Question: I have a problem in my revealjs_presentation. I need to show my code and output. Therefore in need a long slide, but I have this:

My code:
'''
output:
revealjs::revealjs_presentation:
css: slides.css
theme: night
self_contained: false
incremental: true
transition: none
'''
---
Is the problem with my options?
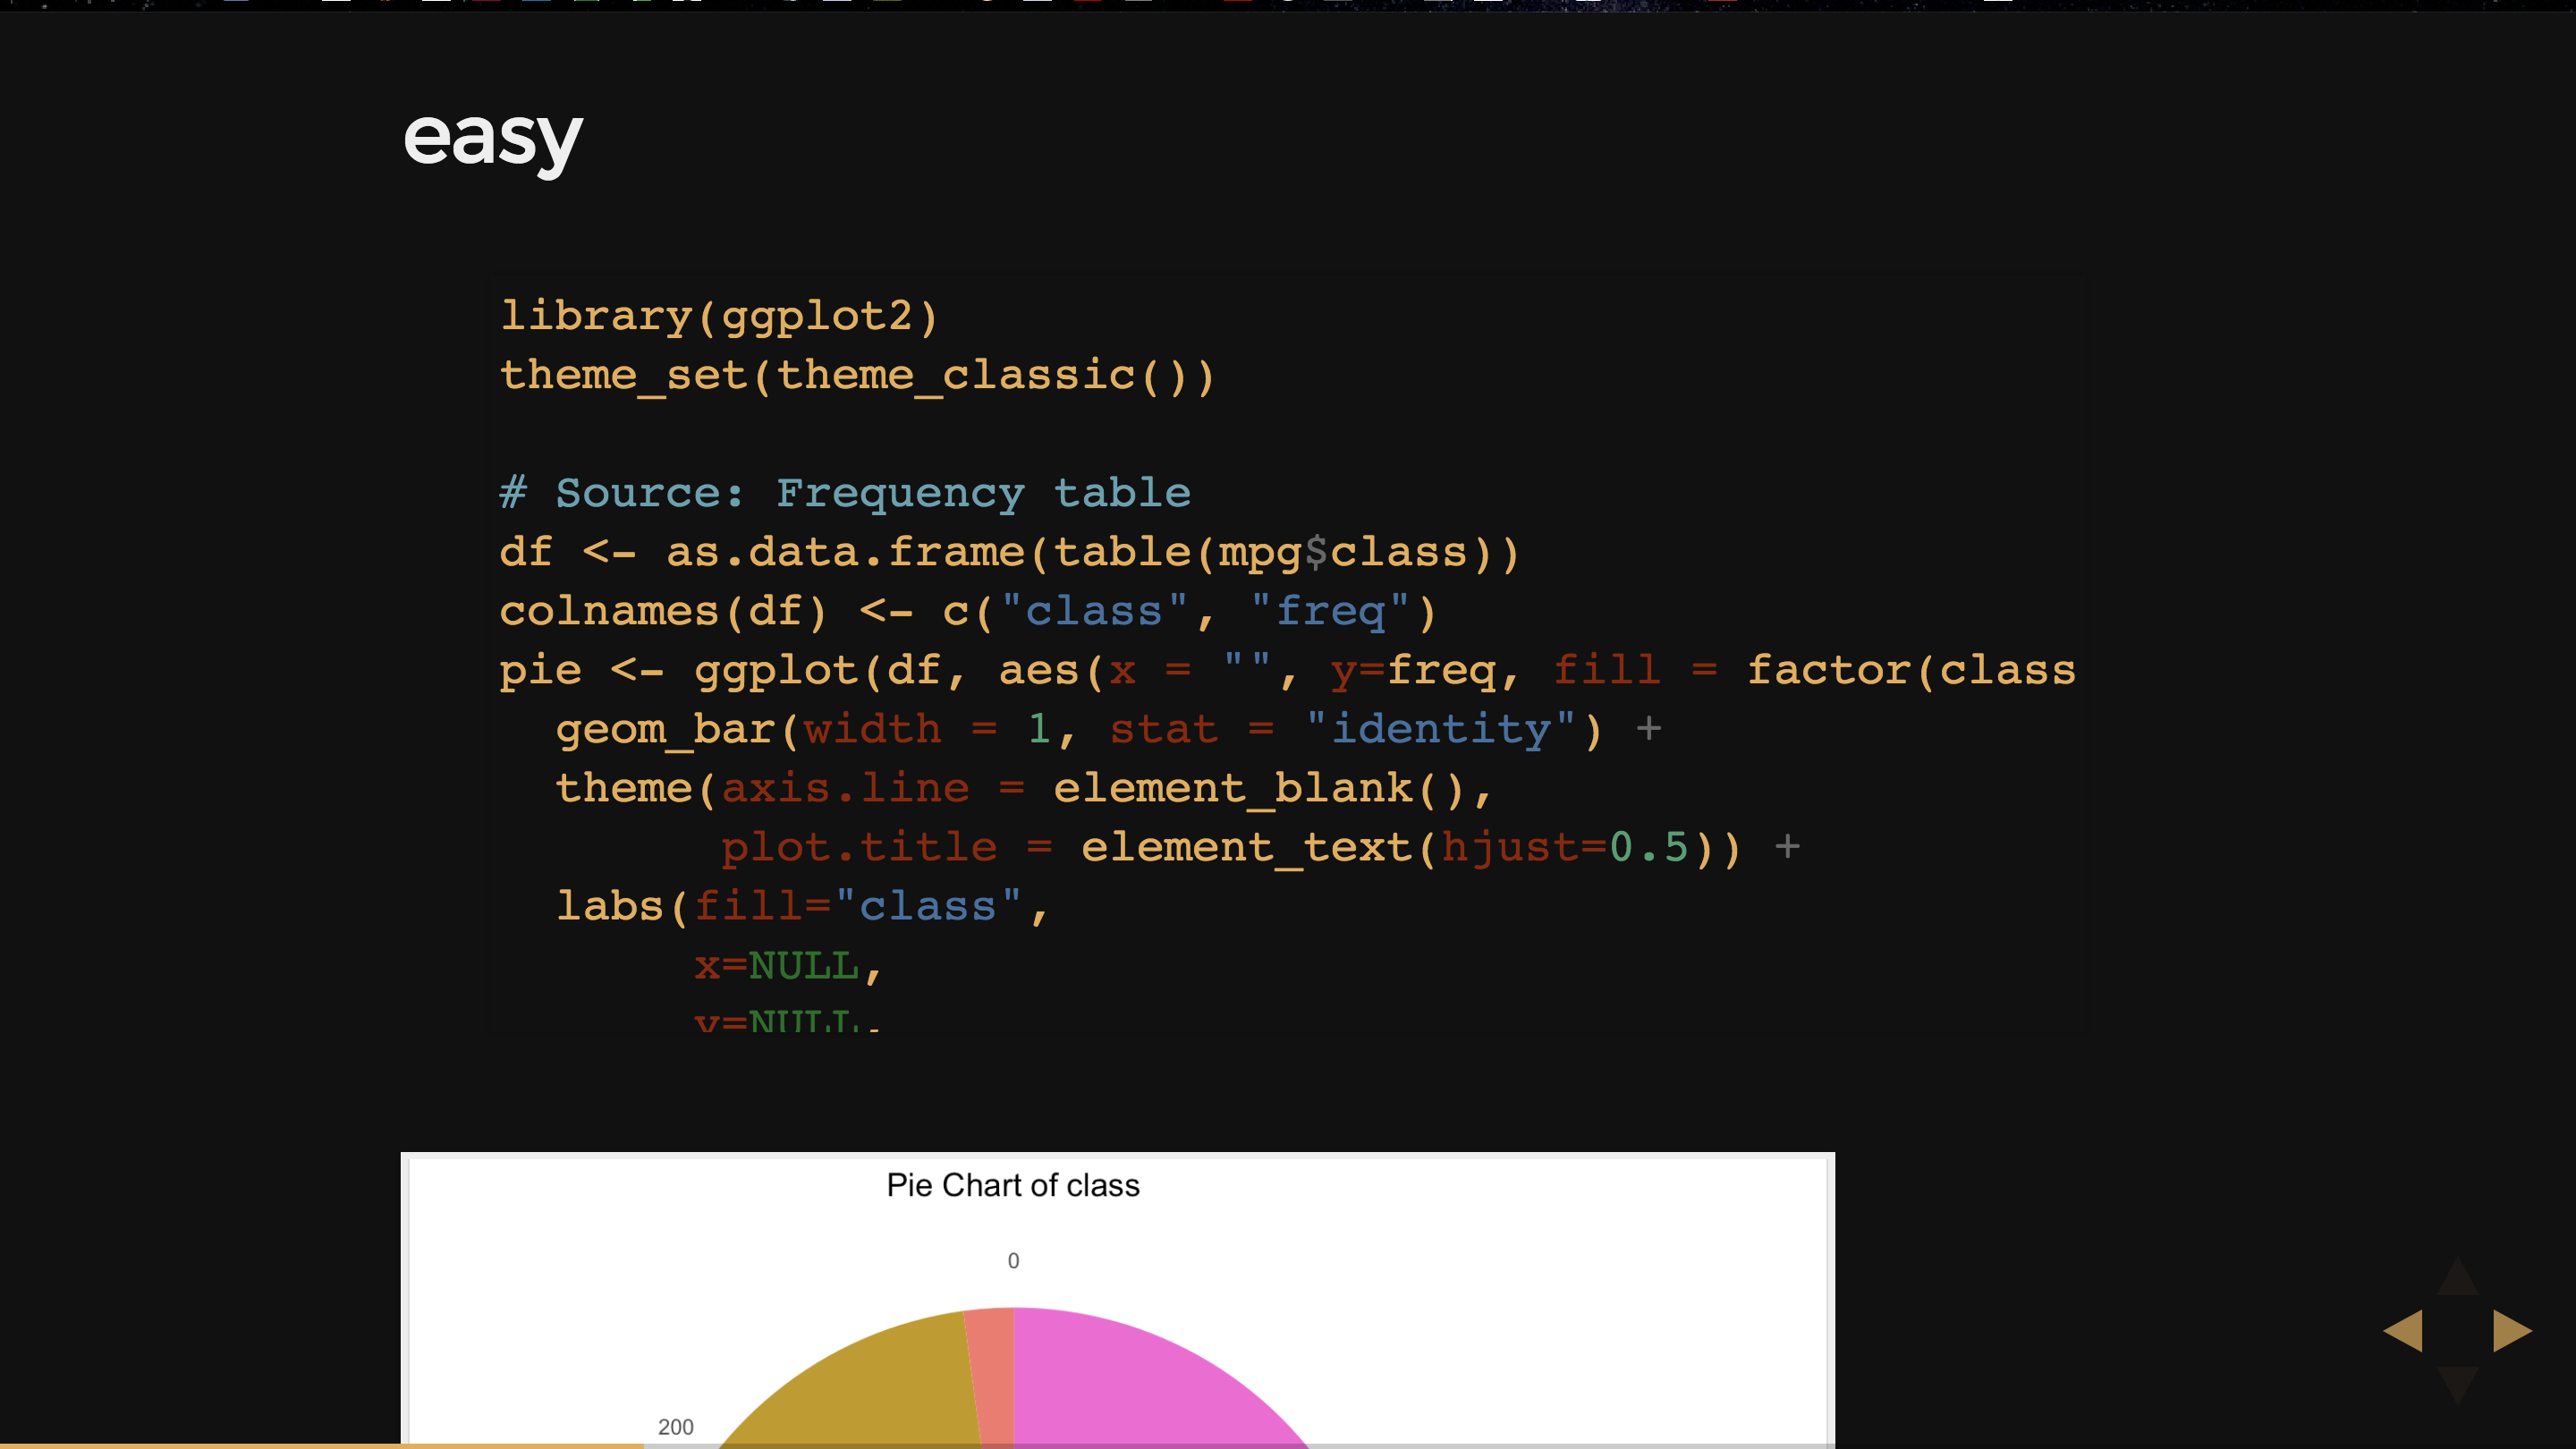
Answer: Try to add another slide with "slide" effect. It is not exactly what you ask but i think is the only way:
'''
## Slide 1
'''{r, eval=F}
# (Your plot code)
# Will show your code whithout evaluation (not dislaying plot)
'''
## Slide 2 {data-background-transition="zoom" data-transition="zoom"}
'''{r, echo=FALSE, fig.height=6, fig.width=10, fig.align="center"}
# (Your plot code)
# Only your plot will be displayed.
'''
'''